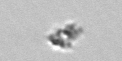
Label: detritus